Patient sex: M
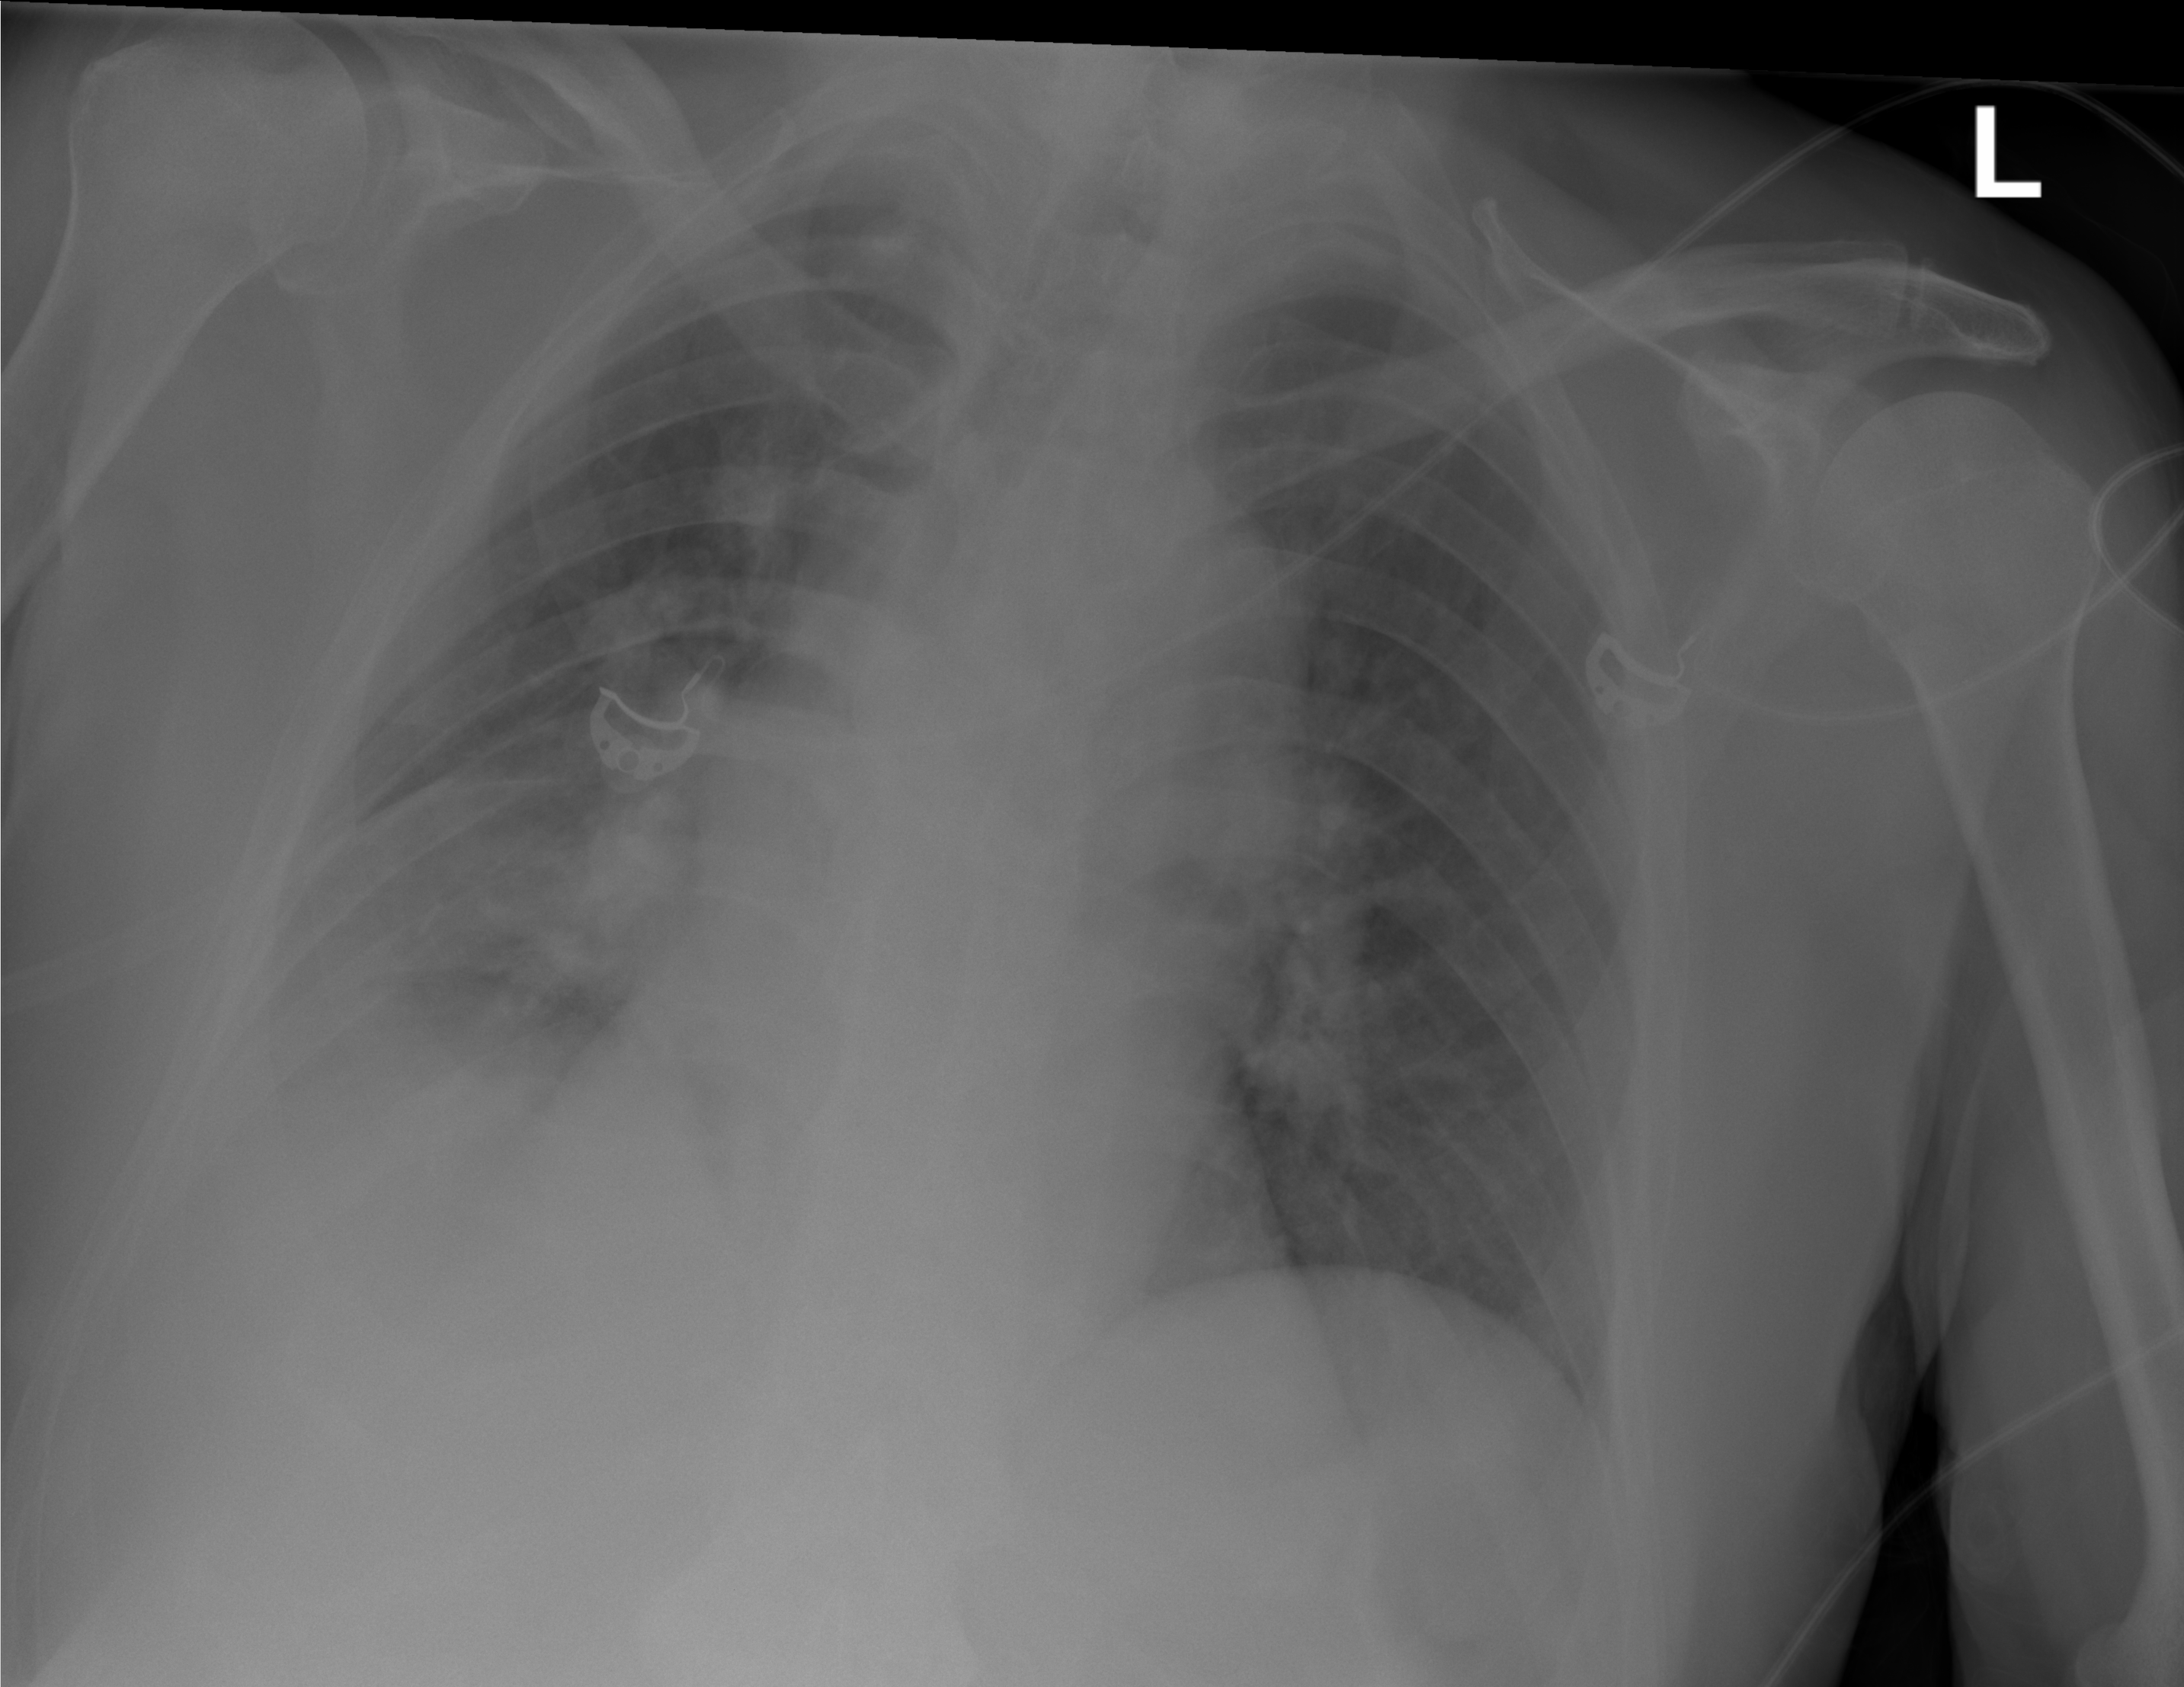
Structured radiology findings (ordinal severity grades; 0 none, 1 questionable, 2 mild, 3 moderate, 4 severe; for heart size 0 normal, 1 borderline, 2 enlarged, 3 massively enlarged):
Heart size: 0
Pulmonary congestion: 2
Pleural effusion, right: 2
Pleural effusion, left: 0
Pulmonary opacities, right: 0
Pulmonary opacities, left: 0
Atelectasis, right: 0
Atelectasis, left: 0